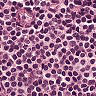
Metastatic tissue present: no